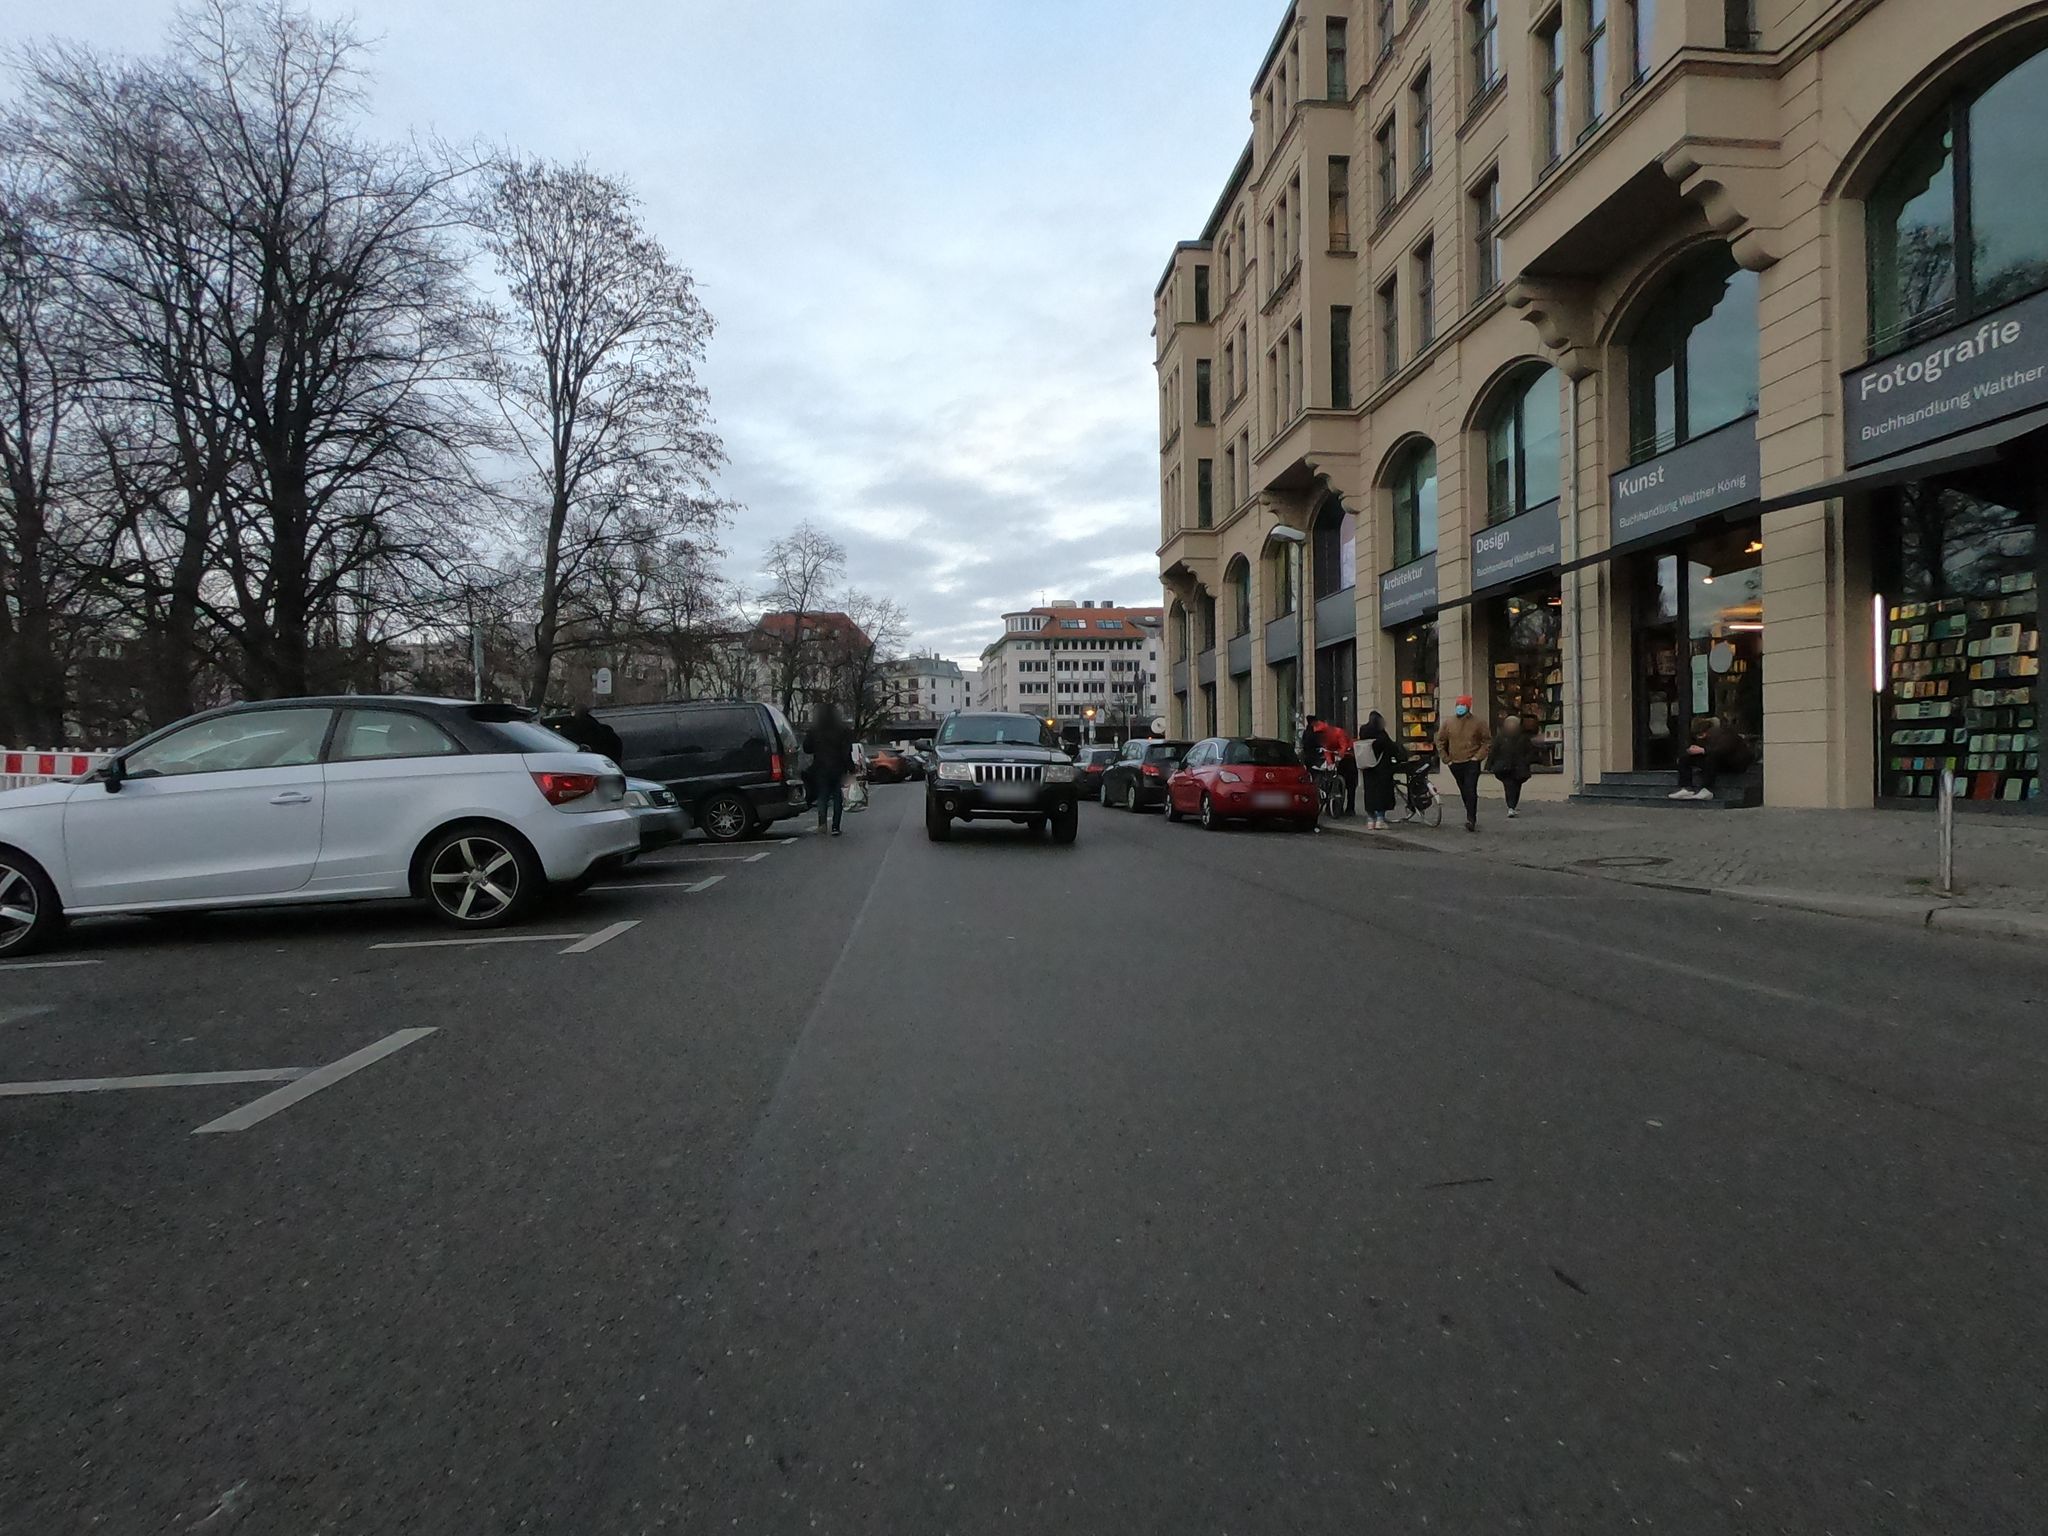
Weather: cloudy
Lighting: day
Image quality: good
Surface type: walking surface
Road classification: tertiary
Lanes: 1
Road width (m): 12.2
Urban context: urban centre
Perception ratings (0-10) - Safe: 7.4, Lively: 9.11, Beautiful: 8.53, Boring: 0.42, Depressing: 3.64, Wealthy: 8.28